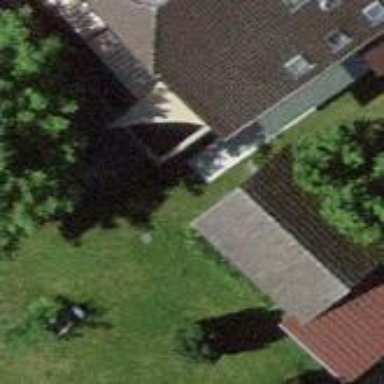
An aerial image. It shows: Barn.